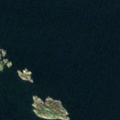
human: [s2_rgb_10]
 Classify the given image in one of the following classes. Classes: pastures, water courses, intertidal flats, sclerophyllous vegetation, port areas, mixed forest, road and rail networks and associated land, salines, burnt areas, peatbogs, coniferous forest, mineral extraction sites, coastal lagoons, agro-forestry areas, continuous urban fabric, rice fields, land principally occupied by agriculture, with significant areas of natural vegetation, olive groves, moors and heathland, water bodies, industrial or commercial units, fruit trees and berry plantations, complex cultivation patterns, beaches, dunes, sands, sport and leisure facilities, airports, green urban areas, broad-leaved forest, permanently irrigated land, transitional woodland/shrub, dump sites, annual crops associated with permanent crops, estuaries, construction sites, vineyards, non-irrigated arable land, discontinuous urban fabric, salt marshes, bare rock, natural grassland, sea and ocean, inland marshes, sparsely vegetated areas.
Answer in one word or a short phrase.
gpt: sea and ocean